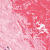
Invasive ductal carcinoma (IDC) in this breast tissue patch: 0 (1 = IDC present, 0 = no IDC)